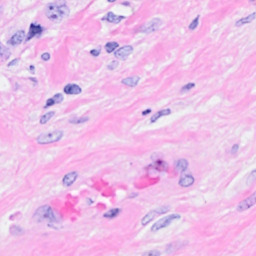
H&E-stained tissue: Breast